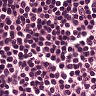
Metastatic tissue present: no